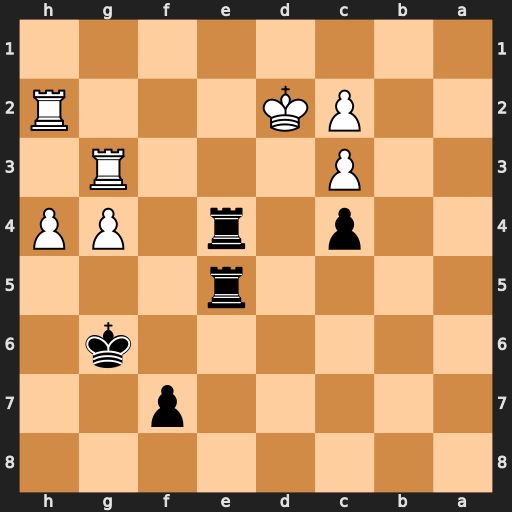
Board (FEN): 8/5p2/6k1/4r3/2p1r1PP/2P3R1/2PK3R/8
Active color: b
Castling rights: -
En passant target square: -
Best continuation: Rd5+ Rd3 cxd3